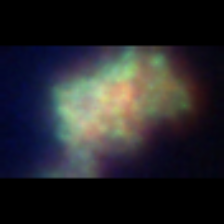
Taxon: Unknown_full_image
Group: Unknown